Aerial crown-view tile of a tropical tree (Barro Colorado Island, Panama), acquired 20241014:
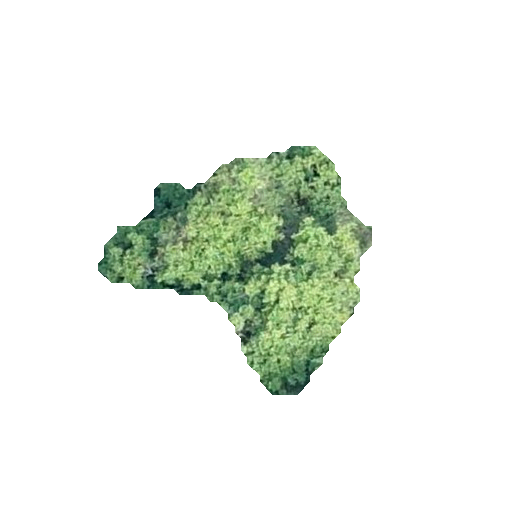
Species: Alseis blackiana
GBIF accepted scientific name: Alseis blackiana
Crown area: 57.873 m²